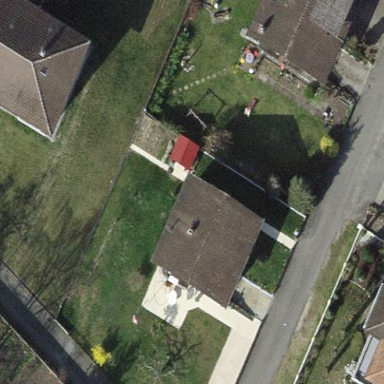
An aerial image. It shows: Detached building.